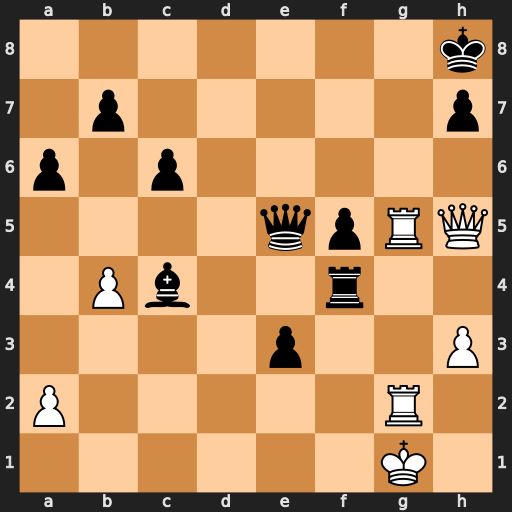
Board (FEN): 7k/1p5p/p1p5/4qpRQ/1Pb2r2/4p2P/P5R1/6K1
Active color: w
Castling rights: -
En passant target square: -
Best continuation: Qxh7+ Kxh7 Rh5#